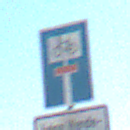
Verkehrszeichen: SackgasseRadverkehrDurchlaessig
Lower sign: HinweisGeaenderteVorfahrtVerkehrsfuehrungVerkehrsregelung3
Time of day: Midday
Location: Outdoor (Nature)
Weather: Clear
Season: NotSpecified
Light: Natural